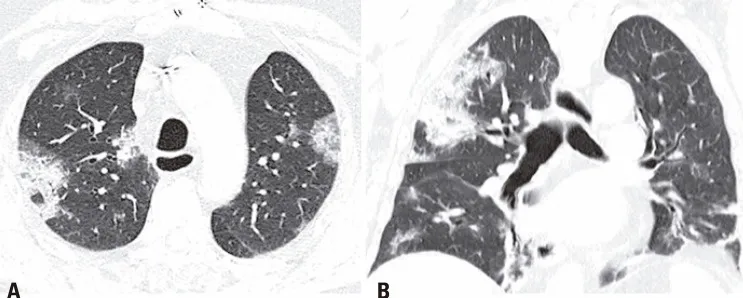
Axial and coronal chest computed tomography shows multiple and bilateral ground-glass opacities with areas of consolidation and septal thickening, typical findings of COVID-19.
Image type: radiology (ct)